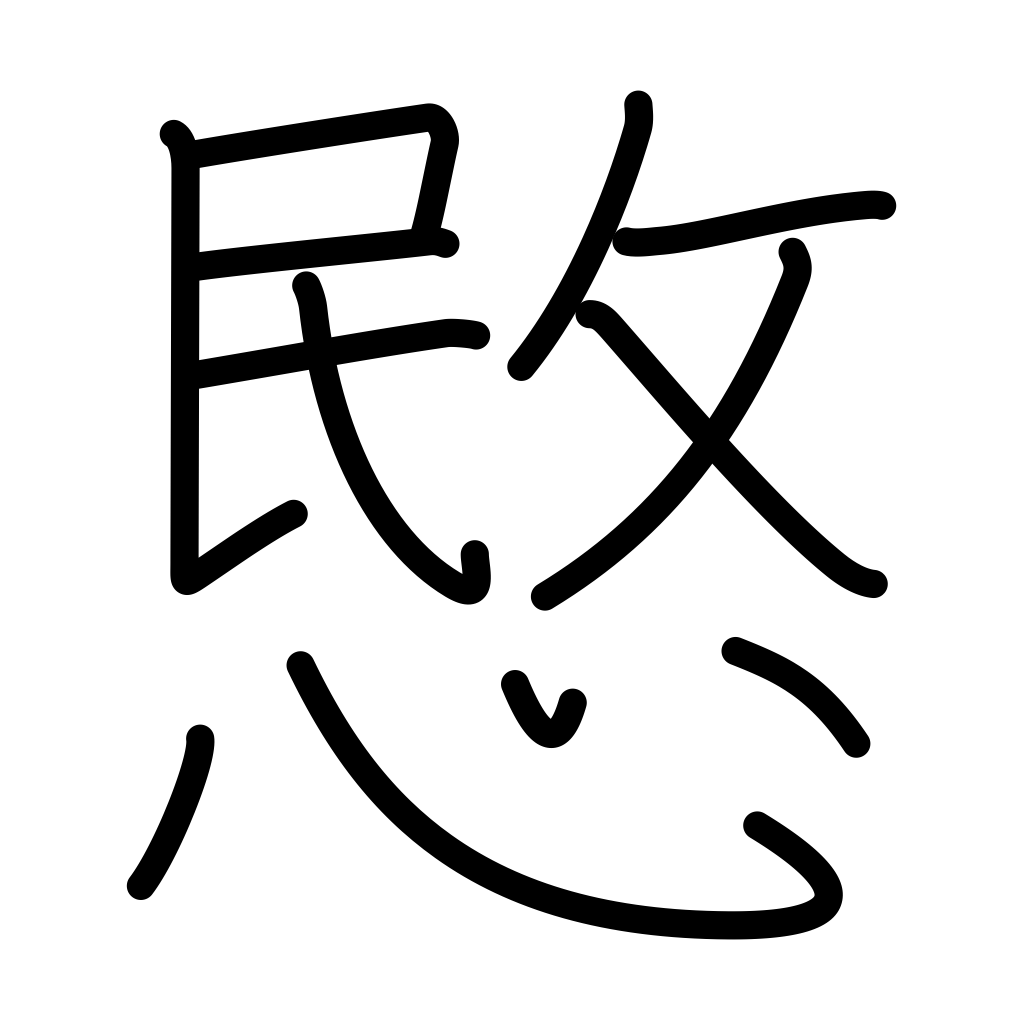
Meaning: pity, mercy, compassion